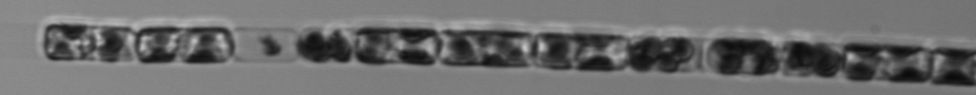
Label: Guinardia_delicatula_TAG_internal_parasite